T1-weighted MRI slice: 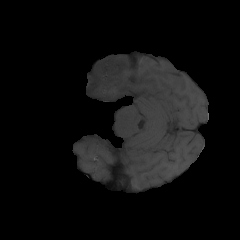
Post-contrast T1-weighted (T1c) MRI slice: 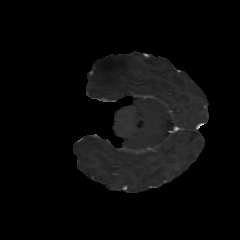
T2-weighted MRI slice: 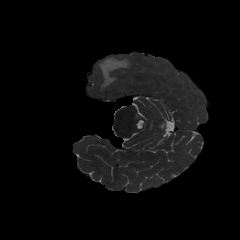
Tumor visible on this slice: yes